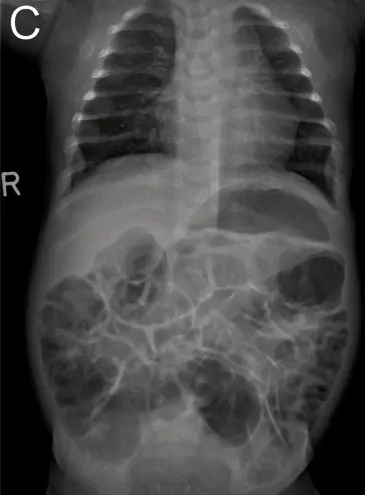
Poor mineralization is present in the skeleton as seen on the thoracoabdominal radiograph (C) arms and legs.
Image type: radiology (x_ray)